Question: What is the value of the measurement in the image?
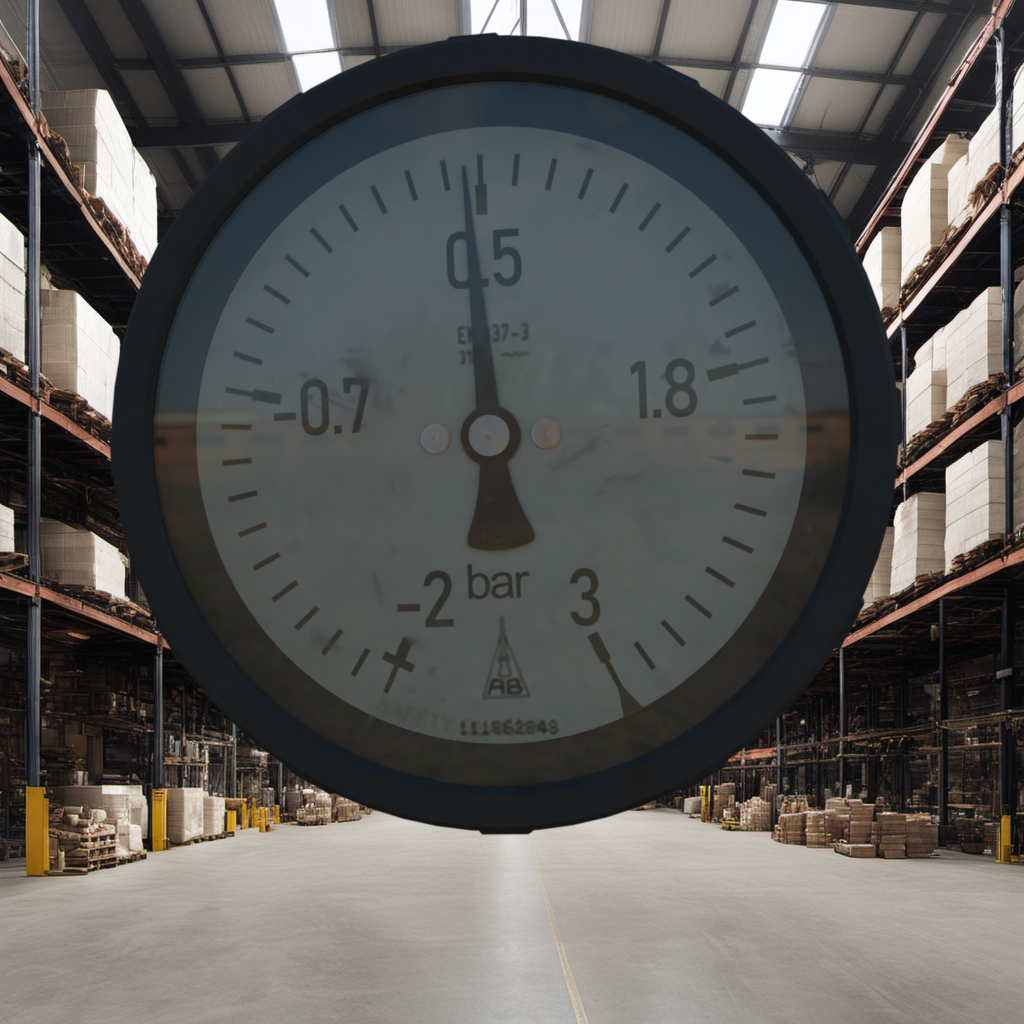
Answer: The result is 0.44
Question: What is the value range of the measurement in the image?
Answer: The range is from -2 to 3
Question: What is the minimum and maximum value range of this measurement?
Answer: The minimum value is -2 and the maximum value is 3